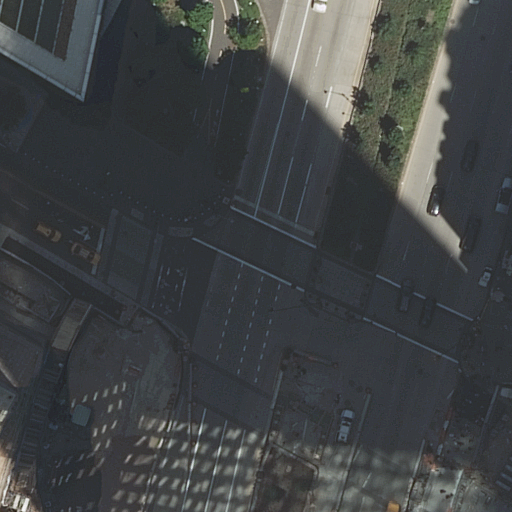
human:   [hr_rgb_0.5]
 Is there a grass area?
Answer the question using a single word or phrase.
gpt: yes

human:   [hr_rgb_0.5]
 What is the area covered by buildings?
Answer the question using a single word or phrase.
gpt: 8909m2

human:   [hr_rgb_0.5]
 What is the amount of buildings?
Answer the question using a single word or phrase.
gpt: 2

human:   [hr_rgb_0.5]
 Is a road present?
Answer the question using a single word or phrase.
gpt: yes

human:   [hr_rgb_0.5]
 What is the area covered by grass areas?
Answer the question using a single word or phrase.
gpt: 301m2

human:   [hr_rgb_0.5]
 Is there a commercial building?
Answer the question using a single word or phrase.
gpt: no

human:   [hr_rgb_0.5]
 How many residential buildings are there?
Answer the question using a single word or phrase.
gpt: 2

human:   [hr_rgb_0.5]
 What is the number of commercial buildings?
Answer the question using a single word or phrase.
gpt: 0

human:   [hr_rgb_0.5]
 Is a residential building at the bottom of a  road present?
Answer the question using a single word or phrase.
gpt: yes

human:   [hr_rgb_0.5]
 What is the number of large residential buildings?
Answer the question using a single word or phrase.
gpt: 2

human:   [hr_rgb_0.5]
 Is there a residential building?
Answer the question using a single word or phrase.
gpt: yes

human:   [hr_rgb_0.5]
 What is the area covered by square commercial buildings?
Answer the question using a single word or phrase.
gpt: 0m2

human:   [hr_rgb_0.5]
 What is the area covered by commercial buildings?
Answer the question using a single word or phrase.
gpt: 0m2

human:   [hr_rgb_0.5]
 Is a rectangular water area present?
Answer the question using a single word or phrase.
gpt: no

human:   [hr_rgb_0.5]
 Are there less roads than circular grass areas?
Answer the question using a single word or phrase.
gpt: no

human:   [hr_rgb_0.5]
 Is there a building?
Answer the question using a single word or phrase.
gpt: yes

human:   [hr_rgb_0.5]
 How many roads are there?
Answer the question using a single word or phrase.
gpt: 21

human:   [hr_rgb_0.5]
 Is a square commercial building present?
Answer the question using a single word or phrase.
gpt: no

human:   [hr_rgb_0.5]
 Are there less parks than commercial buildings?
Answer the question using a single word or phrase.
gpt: no

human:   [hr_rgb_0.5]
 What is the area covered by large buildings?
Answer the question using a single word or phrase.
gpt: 8909m2

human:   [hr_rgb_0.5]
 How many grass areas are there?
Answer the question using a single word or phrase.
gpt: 2

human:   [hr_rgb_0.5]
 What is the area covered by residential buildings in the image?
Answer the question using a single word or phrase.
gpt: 8909m2

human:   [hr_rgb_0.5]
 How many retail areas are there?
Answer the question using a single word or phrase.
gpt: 1

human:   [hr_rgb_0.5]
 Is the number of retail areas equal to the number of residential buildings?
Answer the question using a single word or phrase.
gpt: no

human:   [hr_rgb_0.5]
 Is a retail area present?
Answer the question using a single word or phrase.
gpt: yes

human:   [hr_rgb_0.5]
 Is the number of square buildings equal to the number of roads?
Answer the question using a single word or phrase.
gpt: no

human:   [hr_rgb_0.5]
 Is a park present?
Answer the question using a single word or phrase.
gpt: yes

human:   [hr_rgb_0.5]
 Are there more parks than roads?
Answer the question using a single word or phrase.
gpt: no

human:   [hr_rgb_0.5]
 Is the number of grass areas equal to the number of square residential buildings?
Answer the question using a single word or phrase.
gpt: no

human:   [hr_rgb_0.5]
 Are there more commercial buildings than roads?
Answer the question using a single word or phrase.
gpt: no

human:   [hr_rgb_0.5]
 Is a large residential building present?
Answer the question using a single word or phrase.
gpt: yes

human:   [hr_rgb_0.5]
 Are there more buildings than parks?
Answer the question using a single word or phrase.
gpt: yes

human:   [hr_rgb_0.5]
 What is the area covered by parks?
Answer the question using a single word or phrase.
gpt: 932m2

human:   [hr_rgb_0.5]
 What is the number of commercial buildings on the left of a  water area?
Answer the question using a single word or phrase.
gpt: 0

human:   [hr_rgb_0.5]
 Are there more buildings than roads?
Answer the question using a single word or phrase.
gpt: no

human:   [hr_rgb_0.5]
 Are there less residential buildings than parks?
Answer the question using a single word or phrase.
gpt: no

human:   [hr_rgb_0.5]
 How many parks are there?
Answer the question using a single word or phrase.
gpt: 1

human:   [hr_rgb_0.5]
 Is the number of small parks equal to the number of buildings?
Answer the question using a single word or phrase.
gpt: no

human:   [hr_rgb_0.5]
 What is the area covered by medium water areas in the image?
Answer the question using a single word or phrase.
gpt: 0m2

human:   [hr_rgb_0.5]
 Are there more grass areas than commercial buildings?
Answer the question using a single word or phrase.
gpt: yes

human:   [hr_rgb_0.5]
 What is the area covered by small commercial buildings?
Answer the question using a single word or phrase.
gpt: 0m2

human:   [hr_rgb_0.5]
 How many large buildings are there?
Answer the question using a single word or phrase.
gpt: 2

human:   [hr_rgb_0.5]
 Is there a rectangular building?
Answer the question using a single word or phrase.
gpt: no

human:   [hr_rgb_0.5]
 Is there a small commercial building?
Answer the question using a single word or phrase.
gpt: no

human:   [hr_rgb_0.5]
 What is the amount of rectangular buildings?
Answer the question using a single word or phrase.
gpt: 0

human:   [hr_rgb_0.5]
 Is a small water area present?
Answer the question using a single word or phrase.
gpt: no

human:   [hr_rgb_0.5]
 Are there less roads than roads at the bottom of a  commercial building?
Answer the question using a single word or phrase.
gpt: no

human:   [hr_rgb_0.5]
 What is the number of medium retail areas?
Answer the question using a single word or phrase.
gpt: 0

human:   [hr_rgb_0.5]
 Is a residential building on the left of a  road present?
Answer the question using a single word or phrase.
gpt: yes

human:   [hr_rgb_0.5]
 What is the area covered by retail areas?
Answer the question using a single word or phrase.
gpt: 0m2

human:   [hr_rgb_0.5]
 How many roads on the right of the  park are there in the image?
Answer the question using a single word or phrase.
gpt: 10

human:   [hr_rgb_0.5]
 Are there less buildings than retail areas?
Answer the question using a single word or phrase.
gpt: no

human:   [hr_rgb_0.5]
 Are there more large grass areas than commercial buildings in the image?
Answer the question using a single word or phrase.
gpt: no

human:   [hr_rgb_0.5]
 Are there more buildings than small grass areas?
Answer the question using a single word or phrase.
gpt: yes

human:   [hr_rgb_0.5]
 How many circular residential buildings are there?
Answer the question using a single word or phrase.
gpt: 0

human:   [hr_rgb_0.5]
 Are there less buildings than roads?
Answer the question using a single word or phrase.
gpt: yes

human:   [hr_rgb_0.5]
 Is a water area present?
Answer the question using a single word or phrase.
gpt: no

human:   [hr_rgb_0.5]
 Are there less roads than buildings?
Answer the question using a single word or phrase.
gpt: no

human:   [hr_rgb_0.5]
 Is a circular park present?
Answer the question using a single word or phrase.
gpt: no

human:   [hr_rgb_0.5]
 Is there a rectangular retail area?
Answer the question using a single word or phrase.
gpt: yes

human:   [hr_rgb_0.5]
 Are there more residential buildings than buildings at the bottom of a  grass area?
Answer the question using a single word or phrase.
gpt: no

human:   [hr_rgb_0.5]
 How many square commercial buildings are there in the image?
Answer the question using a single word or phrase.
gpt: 0

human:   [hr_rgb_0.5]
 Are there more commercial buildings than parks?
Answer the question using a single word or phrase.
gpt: no

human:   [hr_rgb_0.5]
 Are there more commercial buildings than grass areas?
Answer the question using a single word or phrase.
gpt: no